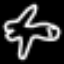
Label: airplane